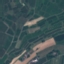
Land use / land cover: PermanentCrop